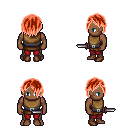
a pixel art fantasy rpg character, male body template, human, dark skin, leather chest armor, red pants, red bangs hairstyle, brown shoes, dagger, four views (front, back, left, right), 2x2 character sprite sheet, small pixel art, hard edges, no anti-aliasing